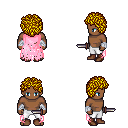
a pixel art fantasy rpg character, male body template, human, dark skin, pink tattered cape, white pants, blonde curly afro hairstyle, white cloth bandages, brown shoes, dagger, four views (front, back, left, right), 2x2 character sprite sheet, small pixel art, hard edges, no anti-aliasing